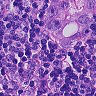
Metastatic tissue present: yes